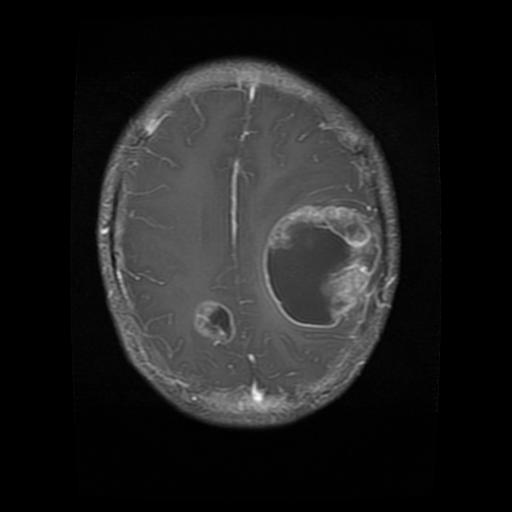
Label: glioma